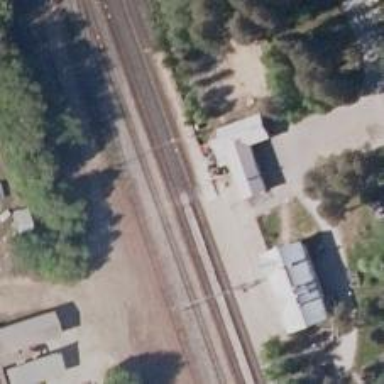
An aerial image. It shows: Railway crossing with saltire markings.